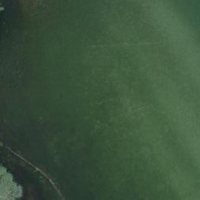
EUNIS habitat code: 14
Species observed at this site:
Cygnus olor